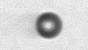
Label: bead